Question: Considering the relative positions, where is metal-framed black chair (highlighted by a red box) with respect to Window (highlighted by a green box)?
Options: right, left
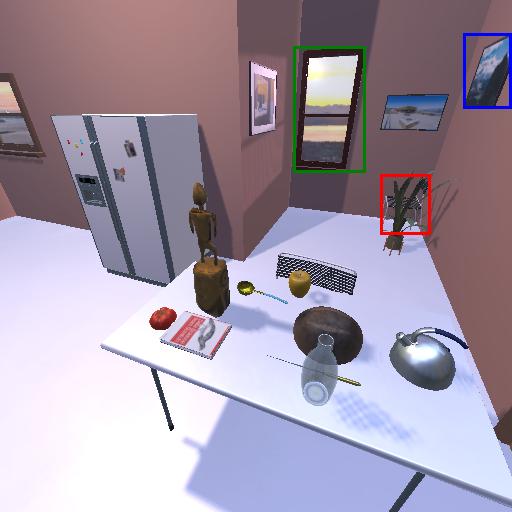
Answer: right